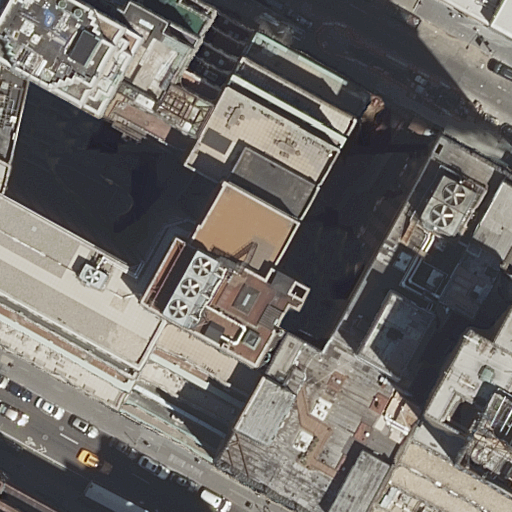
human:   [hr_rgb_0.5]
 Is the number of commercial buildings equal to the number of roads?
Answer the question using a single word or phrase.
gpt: no

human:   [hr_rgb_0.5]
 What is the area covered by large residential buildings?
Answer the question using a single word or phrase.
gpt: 757m2

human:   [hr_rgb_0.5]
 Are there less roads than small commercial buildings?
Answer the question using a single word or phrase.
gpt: no

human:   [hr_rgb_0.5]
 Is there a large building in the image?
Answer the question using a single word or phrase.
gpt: yes

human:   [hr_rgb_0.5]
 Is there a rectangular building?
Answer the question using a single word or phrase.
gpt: yes

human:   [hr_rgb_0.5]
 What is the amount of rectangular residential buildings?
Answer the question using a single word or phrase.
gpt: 3

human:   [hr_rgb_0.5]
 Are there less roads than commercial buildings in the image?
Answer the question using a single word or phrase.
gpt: no

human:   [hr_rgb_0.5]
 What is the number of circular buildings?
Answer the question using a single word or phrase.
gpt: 0

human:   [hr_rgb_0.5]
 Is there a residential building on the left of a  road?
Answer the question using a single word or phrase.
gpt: yes

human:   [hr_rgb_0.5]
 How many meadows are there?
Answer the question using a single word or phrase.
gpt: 0

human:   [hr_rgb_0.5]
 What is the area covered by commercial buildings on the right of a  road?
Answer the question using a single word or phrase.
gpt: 1712m2

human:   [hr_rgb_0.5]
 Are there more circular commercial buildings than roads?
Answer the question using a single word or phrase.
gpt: no

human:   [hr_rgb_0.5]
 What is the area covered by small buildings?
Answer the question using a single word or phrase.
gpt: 48m2

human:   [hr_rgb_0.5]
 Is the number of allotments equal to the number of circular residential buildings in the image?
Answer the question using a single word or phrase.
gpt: yes

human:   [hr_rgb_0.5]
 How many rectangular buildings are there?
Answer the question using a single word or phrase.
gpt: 4

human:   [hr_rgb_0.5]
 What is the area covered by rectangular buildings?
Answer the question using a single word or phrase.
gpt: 1232m2

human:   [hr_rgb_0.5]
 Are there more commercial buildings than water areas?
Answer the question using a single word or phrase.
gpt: yes

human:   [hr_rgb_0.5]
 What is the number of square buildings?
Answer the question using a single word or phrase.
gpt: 0

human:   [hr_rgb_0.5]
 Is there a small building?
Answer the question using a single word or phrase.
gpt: yes

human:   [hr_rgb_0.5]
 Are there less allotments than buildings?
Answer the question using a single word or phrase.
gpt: yes

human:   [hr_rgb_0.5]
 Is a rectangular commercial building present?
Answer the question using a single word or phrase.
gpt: no

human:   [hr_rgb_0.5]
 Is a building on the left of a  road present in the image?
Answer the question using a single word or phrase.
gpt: yes

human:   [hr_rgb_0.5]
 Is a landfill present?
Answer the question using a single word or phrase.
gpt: no

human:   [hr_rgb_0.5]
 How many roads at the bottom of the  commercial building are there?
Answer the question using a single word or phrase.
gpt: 0

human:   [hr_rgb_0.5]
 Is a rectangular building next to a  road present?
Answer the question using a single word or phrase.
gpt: yes

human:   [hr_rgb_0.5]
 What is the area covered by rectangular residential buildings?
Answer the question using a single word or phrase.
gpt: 492m2

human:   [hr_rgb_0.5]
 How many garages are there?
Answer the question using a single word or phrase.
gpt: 0

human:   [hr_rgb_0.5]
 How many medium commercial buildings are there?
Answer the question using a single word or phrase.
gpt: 0

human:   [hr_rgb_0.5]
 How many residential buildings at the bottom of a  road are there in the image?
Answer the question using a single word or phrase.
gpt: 2

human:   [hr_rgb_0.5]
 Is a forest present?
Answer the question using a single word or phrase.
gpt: no

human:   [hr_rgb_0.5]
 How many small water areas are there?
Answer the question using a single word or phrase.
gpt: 0

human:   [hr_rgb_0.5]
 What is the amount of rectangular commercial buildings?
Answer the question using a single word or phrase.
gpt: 0

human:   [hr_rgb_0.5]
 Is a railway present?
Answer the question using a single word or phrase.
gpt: no

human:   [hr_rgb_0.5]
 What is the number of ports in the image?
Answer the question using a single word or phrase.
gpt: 0

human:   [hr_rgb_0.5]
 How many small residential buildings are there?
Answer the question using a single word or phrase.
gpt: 1

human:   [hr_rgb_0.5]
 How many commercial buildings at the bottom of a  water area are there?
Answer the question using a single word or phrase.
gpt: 0